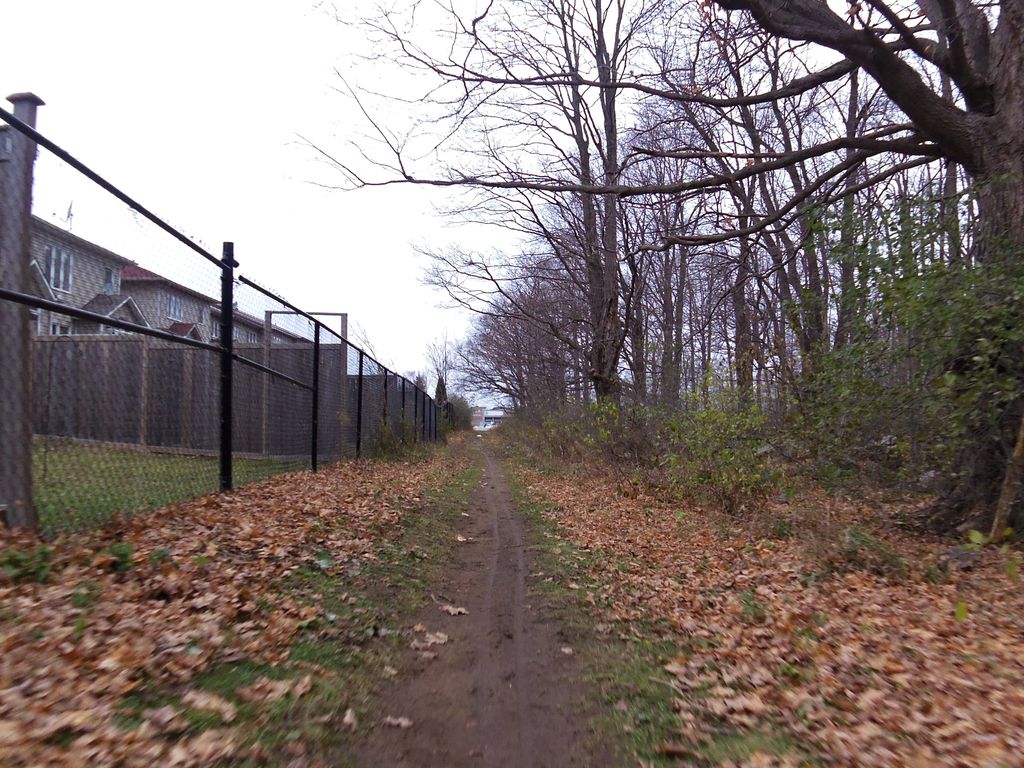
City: ottawa-gatineau